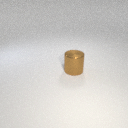
large brown metal cylinder